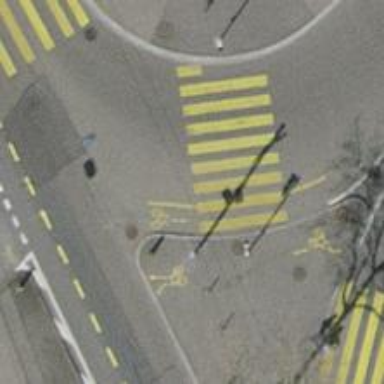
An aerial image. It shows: Kerb barrier.